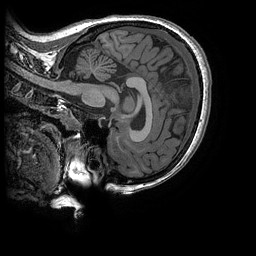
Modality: T1w
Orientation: sagittal
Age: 21
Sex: female
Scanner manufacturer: ge
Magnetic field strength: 3 T
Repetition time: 0.008184 s
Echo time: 0.003192 s